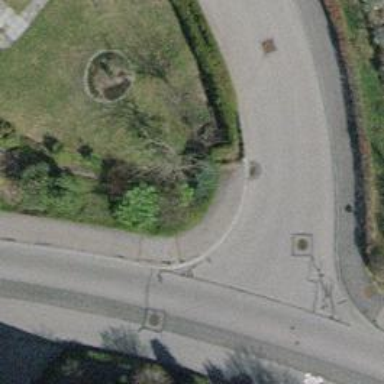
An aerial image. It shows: Raised kerb.